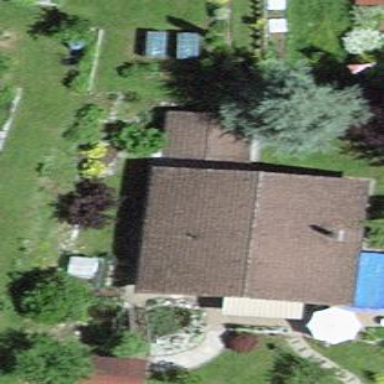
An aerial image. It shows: Simple and straightforward house.